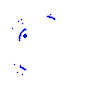
Particle: kaon